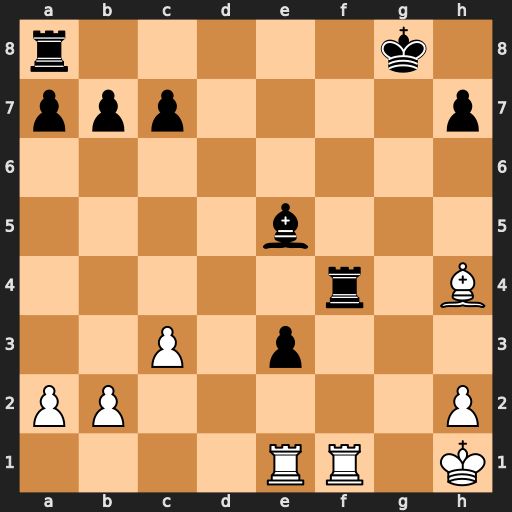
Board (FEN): r5k1/ppp4p/8/4b3/5r1B/2P1p3/PP5P/4RR1K
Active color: w
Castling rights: -
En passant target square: -
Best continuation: Rxf4 Bxf4 Rg1+ Kf7 Rf1 Kg6 Rxf4